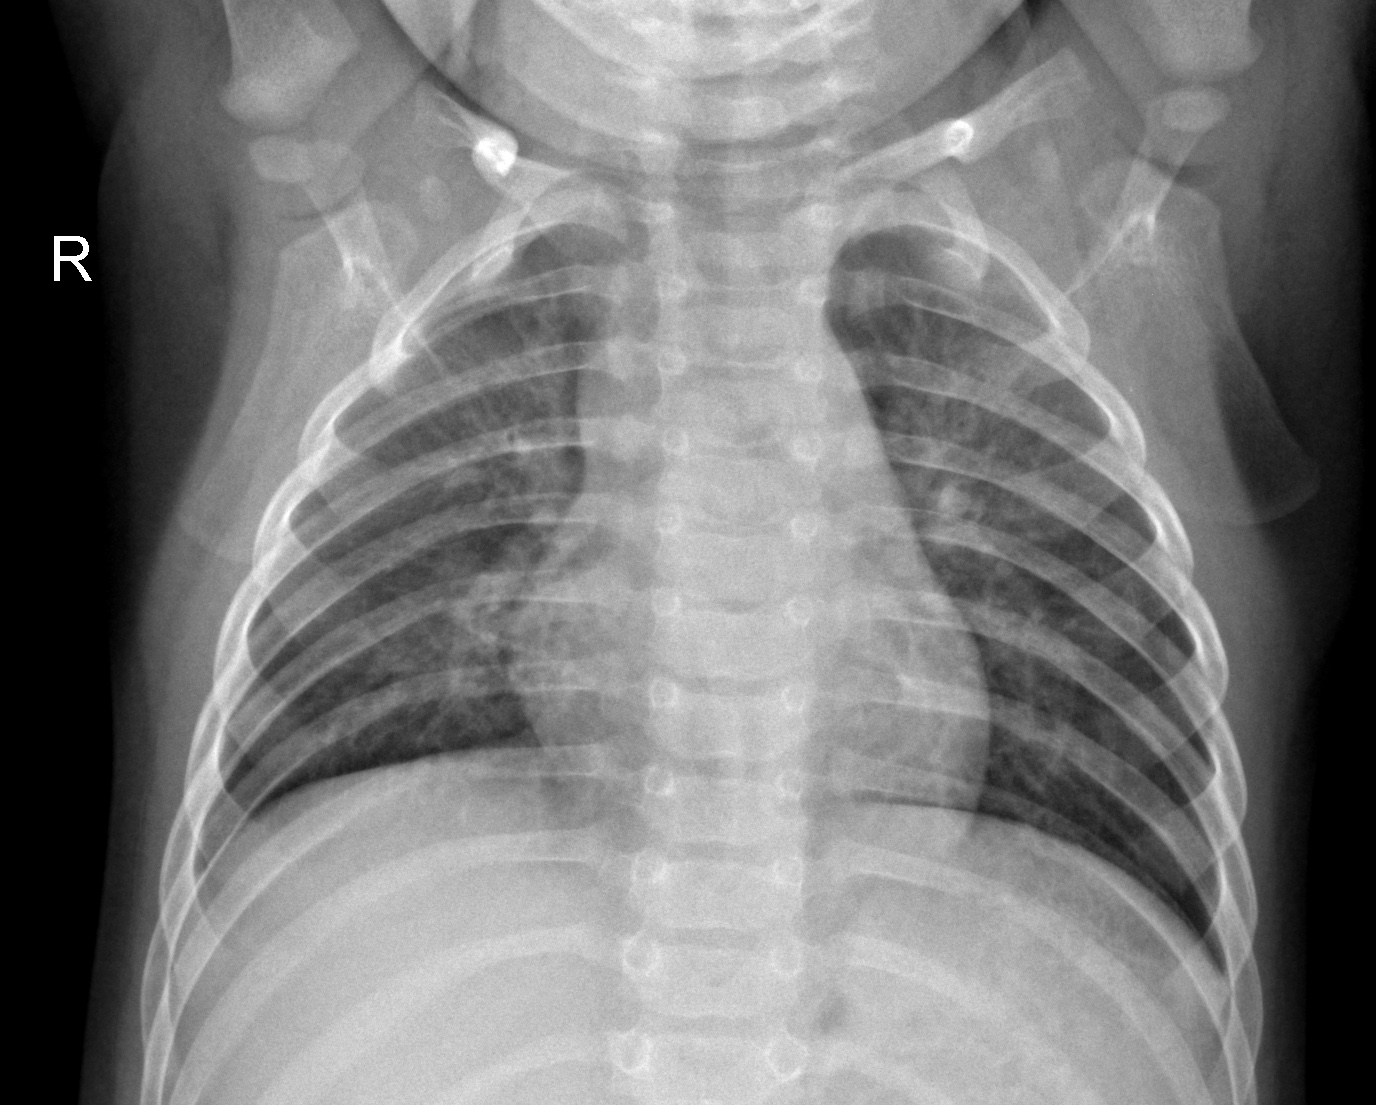
Diagnosis: NORMAL